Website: ulta-beauty
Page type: account-selection
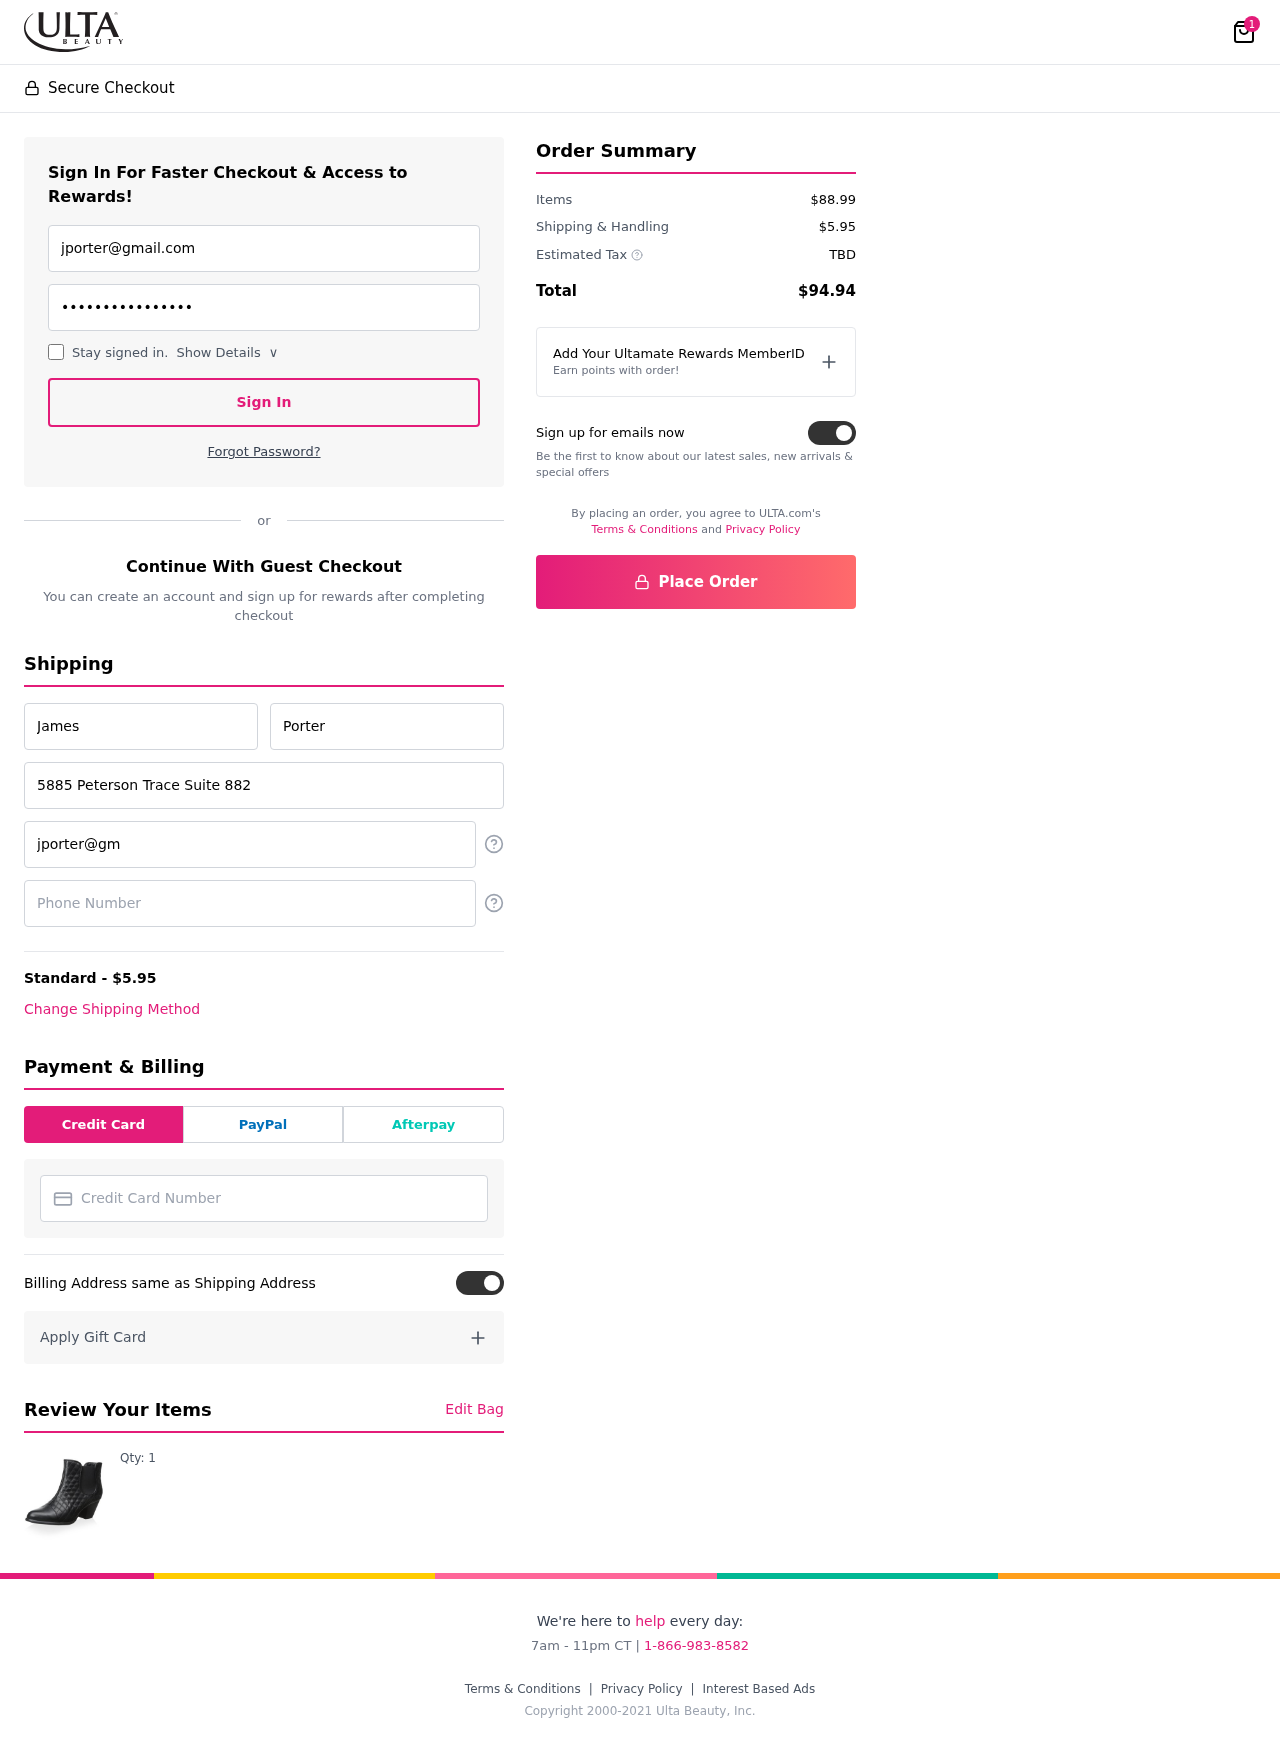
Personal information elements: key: PII_CARD_NUMBER
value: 3453 3587 5659 603
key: PII_EMAIL
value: jporter@gmail.com
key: PII_EMAIL2
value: jporter@gmail.com
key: PII_FIRSTNAME
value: James
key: PII_LASTNAME
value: Porter
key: PII_PHONE
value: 2823078424
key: PII_STREET
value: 5885 Peterson Trace Suite 882
Product elements: key: PRODUCT1_QUANTITY
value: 1
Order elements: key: ORDER_NUM_ITEMS
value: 1
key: ORDER_SHIPPING_COST
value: $5.95
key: ORDER_SUBTOTAL
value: $88.99
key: ORDER_TAX
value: TBD
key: ORDER_TOTAL
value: $94.94